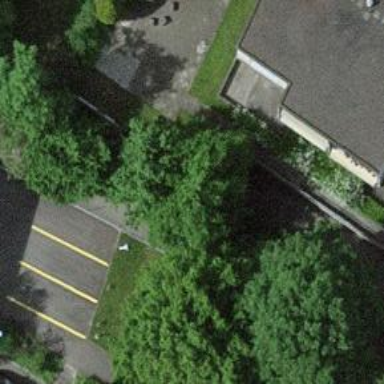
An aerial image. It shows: Parking entrance.